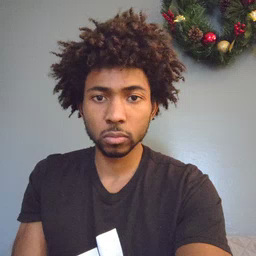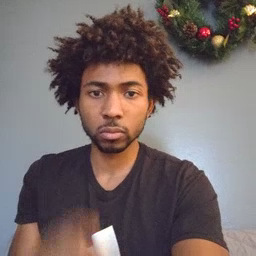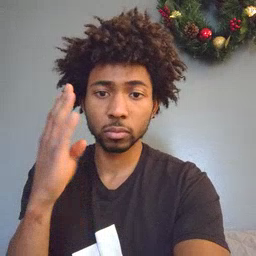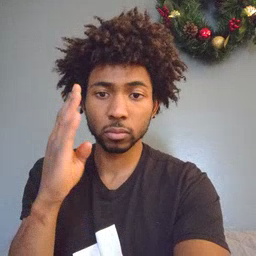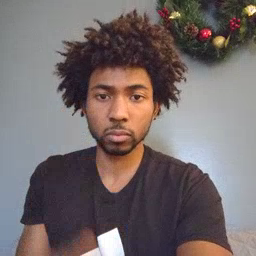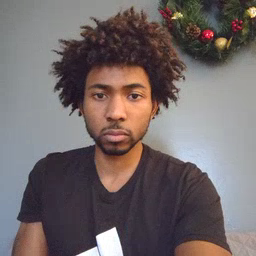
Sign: blue